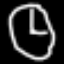
Label: clock